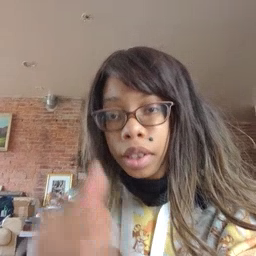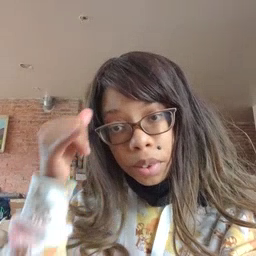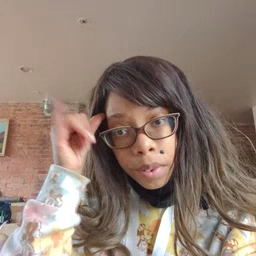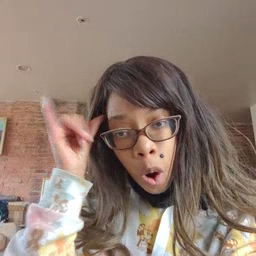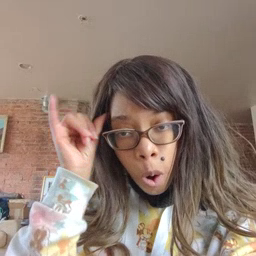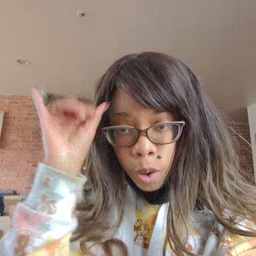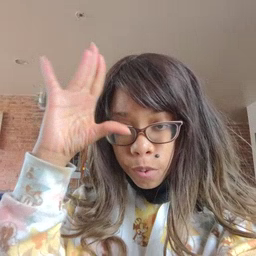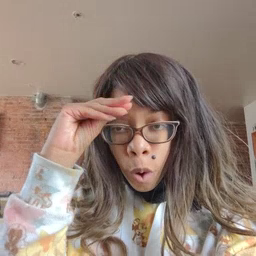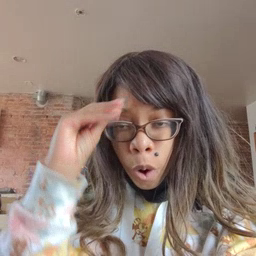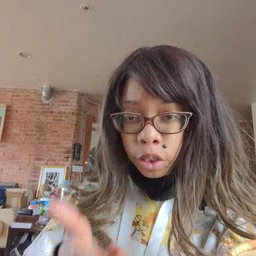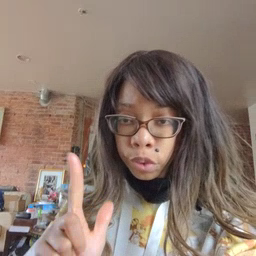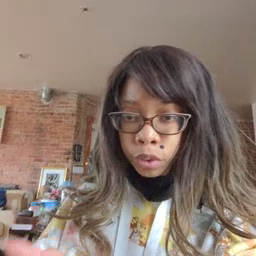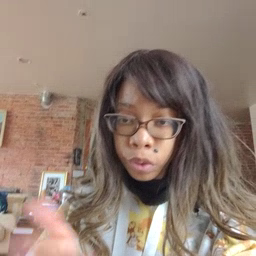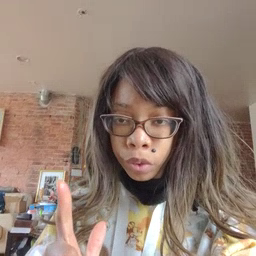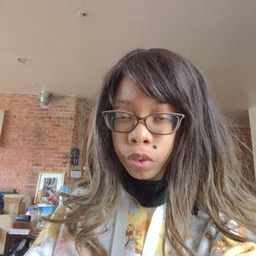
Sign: cowboy